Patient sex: M
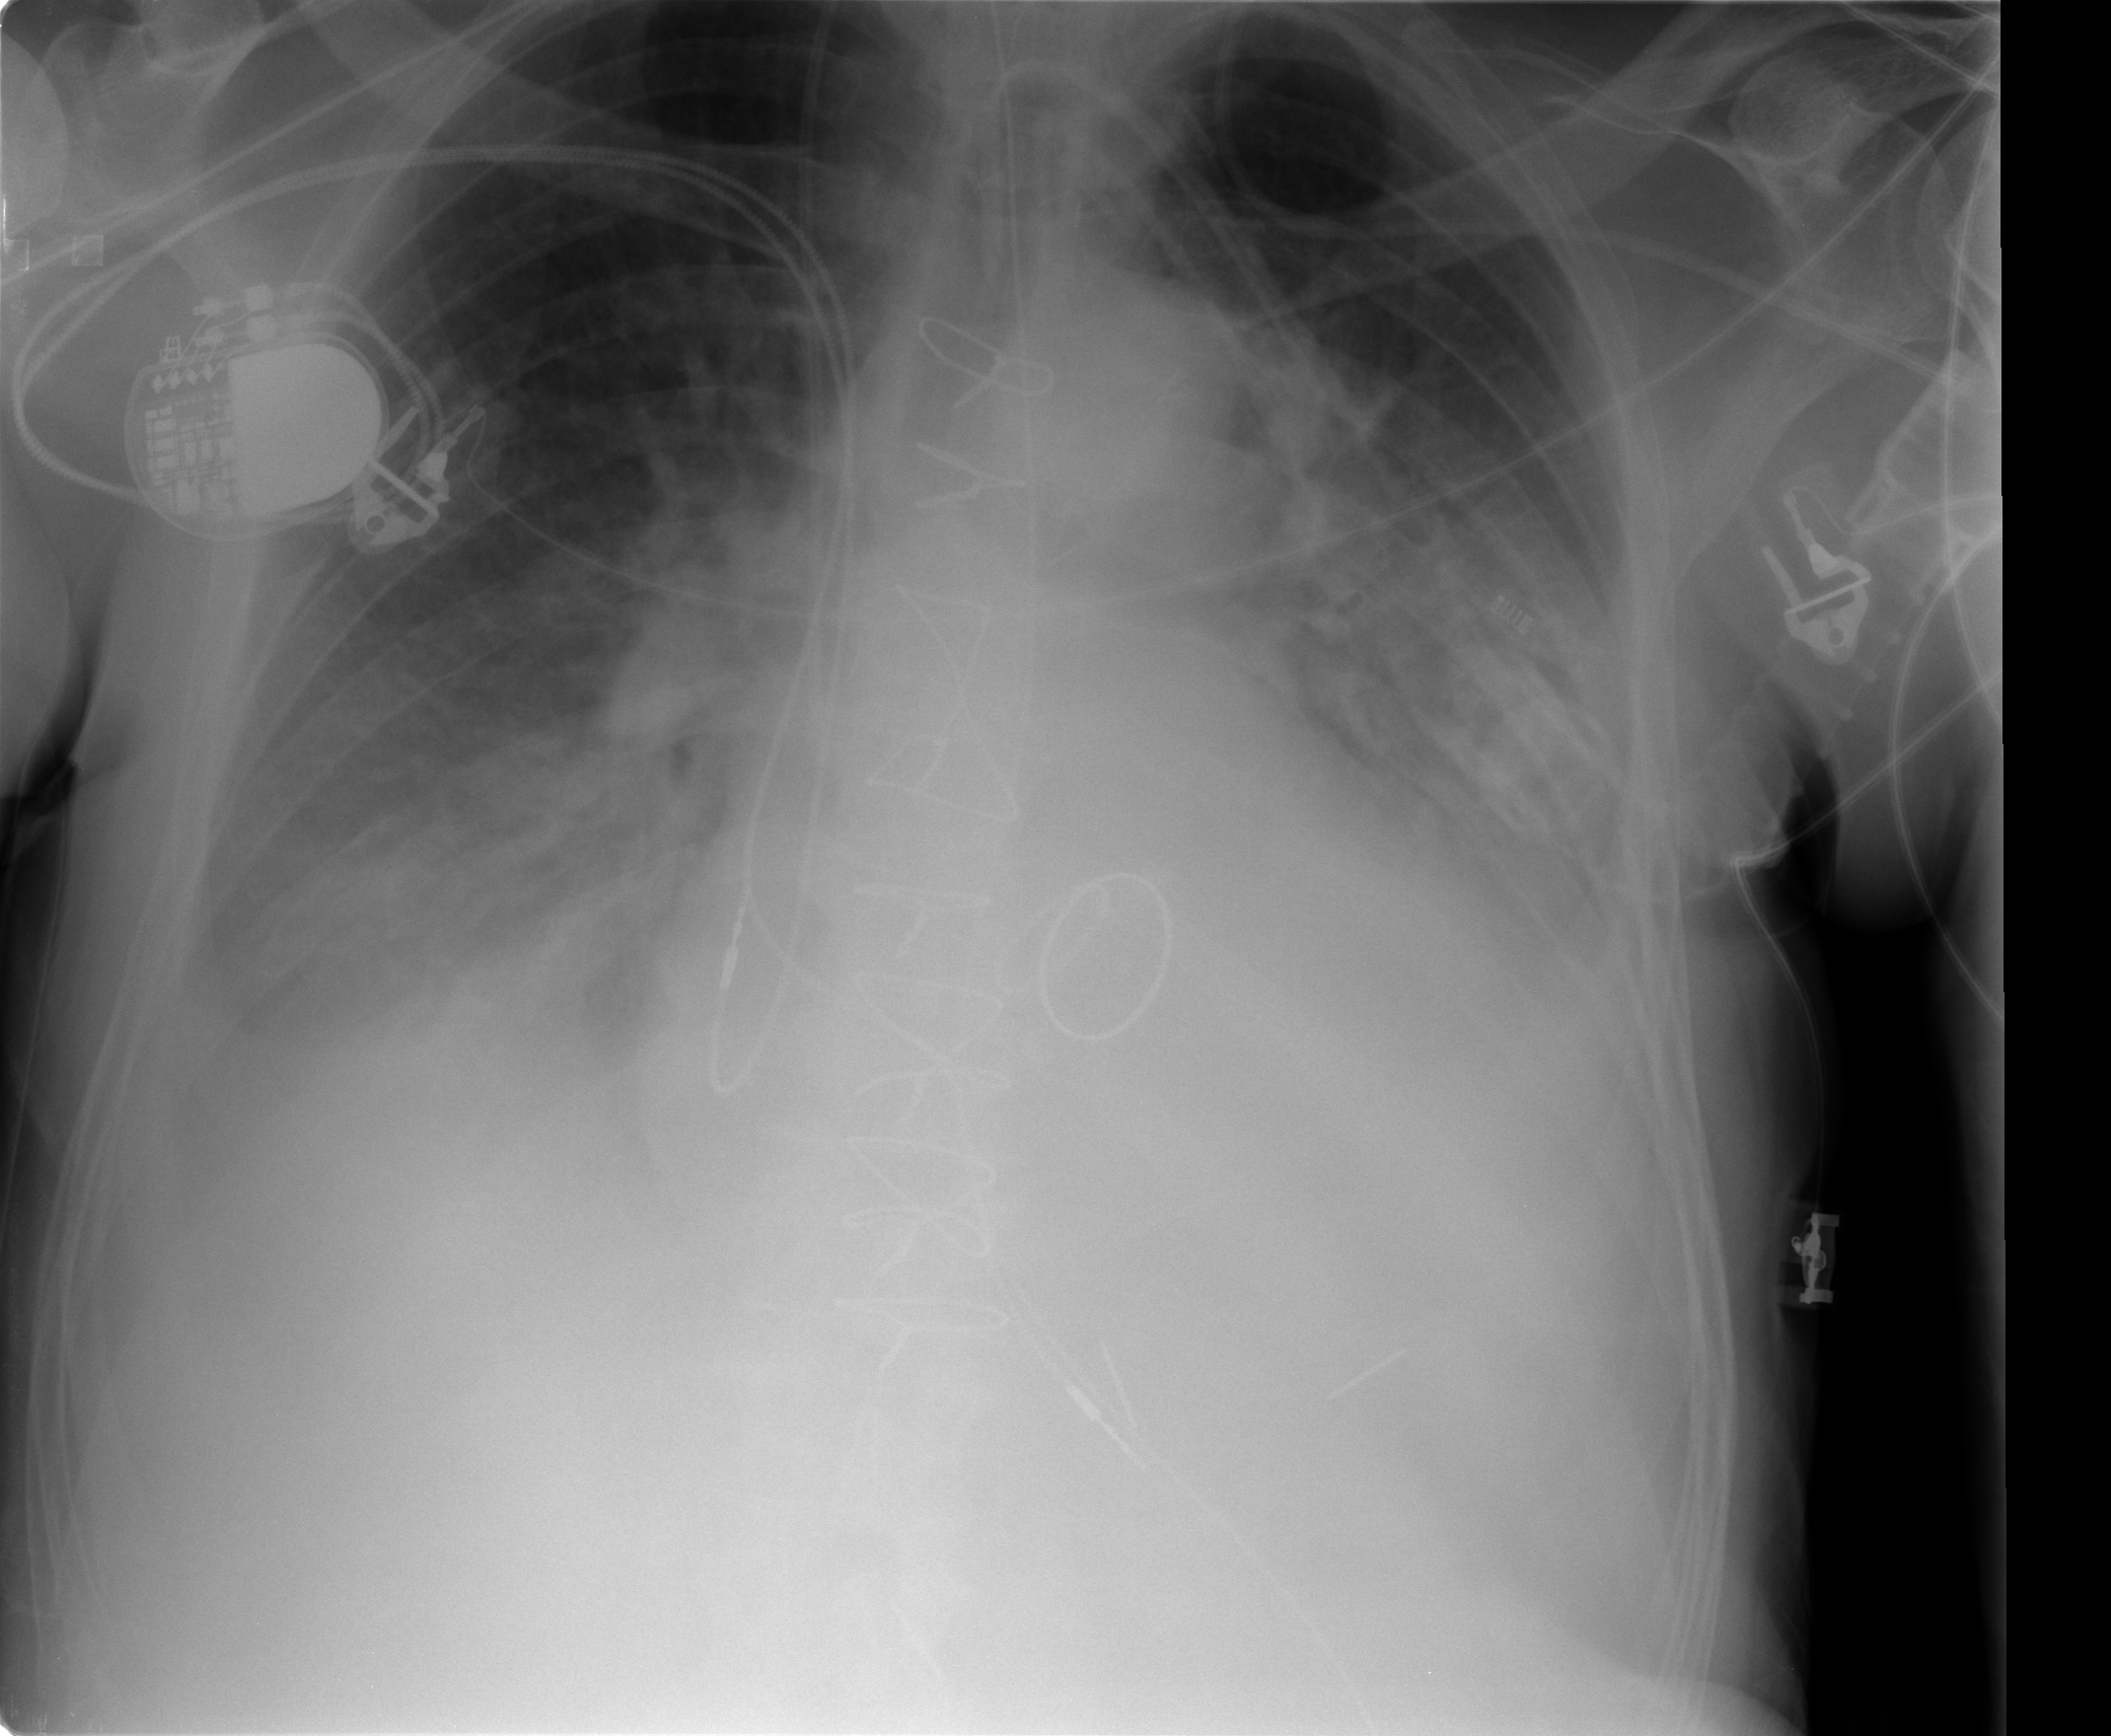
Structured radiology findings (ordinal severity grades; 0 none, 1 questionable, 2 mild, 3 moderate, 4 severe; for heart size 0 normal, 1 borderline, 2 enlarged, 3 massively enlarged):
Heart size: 2
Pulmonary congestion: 2
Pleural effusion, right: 2
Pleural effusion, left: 2
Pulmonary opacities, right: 1
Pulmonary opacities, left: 2
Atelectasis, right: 2
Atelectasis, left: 2